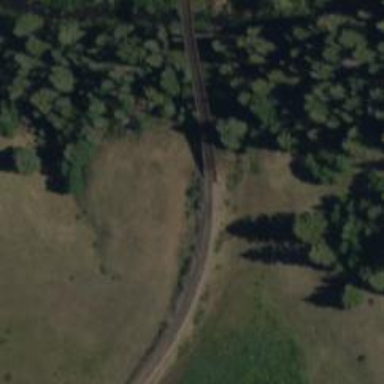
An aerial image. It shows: Narrow-gauge railway bridge on preserved railway line.